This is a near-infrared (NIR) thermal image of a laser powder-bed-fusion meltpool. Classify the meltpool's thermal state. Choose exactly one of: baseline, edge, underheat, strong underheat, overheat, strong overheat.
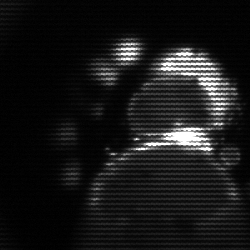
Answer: baseline